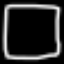
Label: square